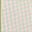
Piece: xx